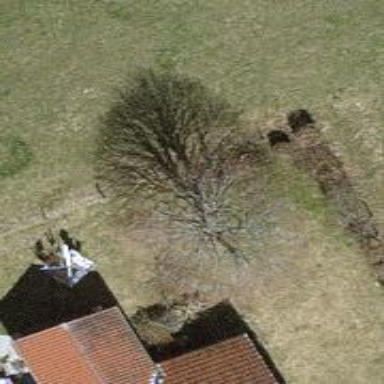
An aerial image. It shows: Beautiful tree in nature.